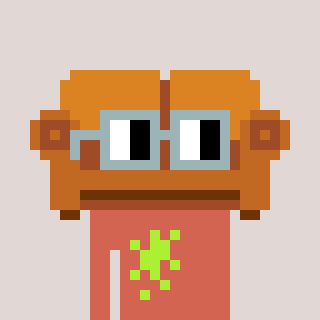
a pixel art character with square dark gray glasses, a couch-shaped head and a peachy-colored body on a warm background